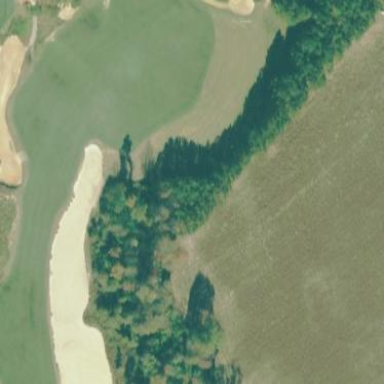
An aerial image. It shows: Golf rough area.